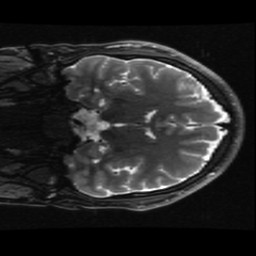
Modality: T2w
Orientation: coronal
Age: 29
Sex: male
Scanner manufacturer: ge
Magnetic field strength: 3 T
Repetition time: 7 s
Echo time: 0.09794 s